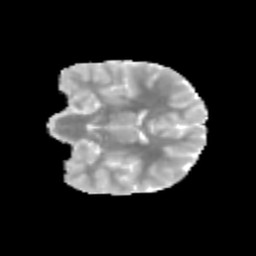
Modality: MD
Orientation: coronal
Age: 9
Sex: female
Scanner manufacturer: siemens
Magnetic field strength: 3 T
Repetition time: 3.8 s
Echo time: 0.07 s